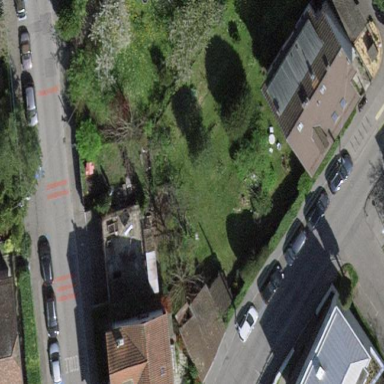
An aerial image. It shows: Garden enclosed by fence.